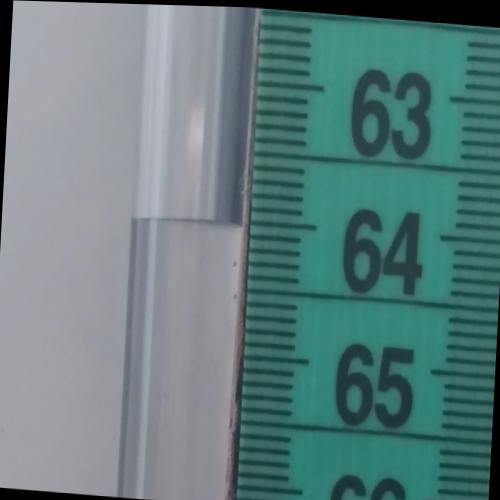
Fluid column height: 64.0 cm